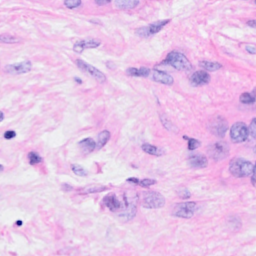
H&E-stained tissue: Breast